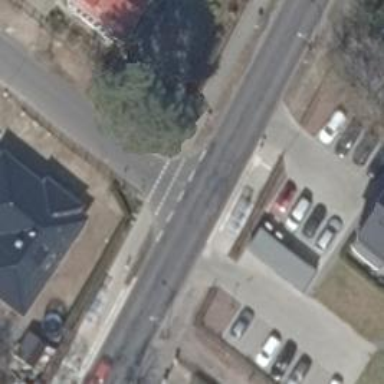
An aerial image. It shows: Road with "give way" sign.